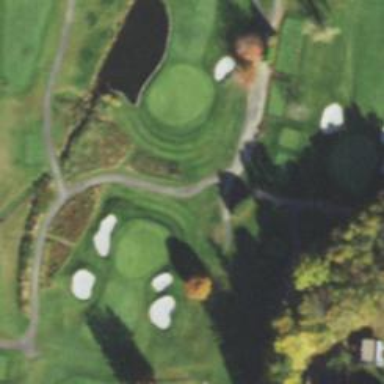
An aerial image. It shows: Pathway for golfing.